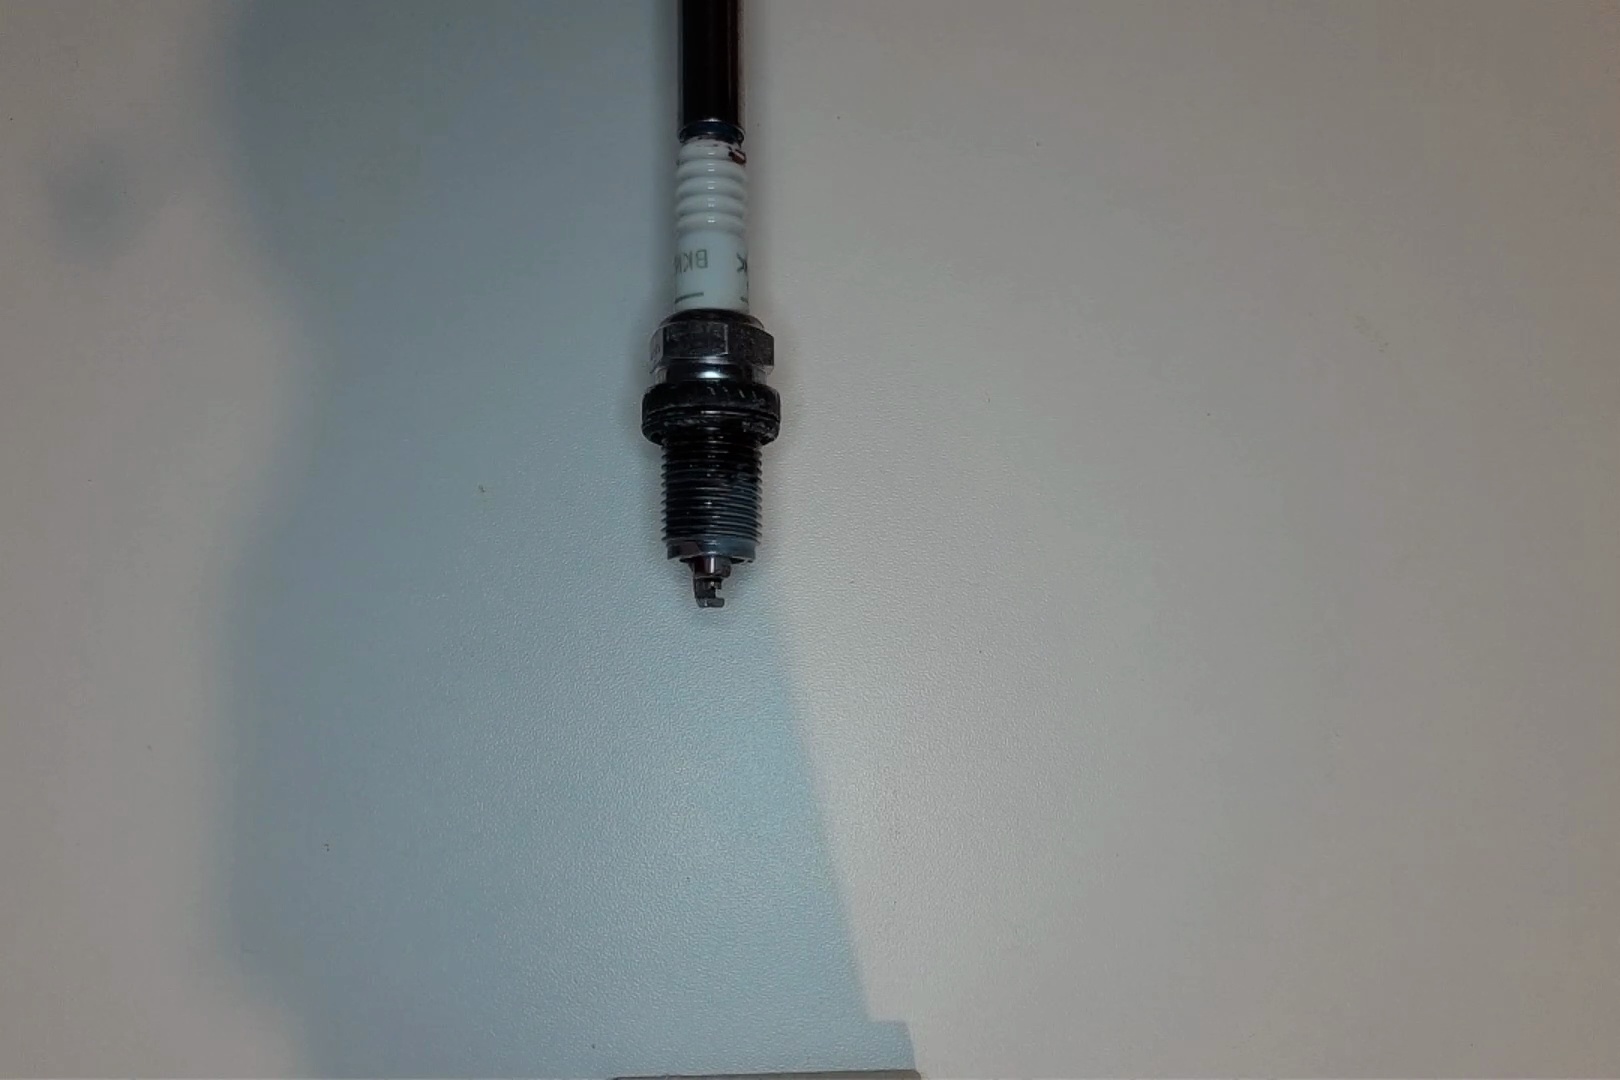
Label: anomaly